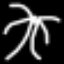
Label: palm tree